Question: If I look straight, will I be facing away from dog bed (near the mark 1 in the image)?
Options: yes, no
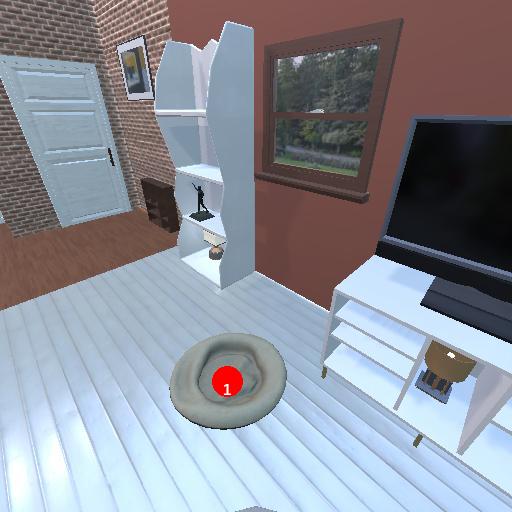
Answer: yes